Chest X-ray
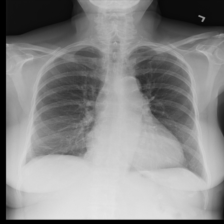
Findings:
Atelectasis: positive
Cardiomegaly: positive
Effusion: negative
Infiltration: negative
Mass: negative
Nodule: negative
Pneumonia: negative
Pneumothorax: negative
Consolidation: negative
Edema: negative
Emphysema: negative
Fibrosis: positive
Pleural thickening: negative
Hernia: negative